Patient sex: F
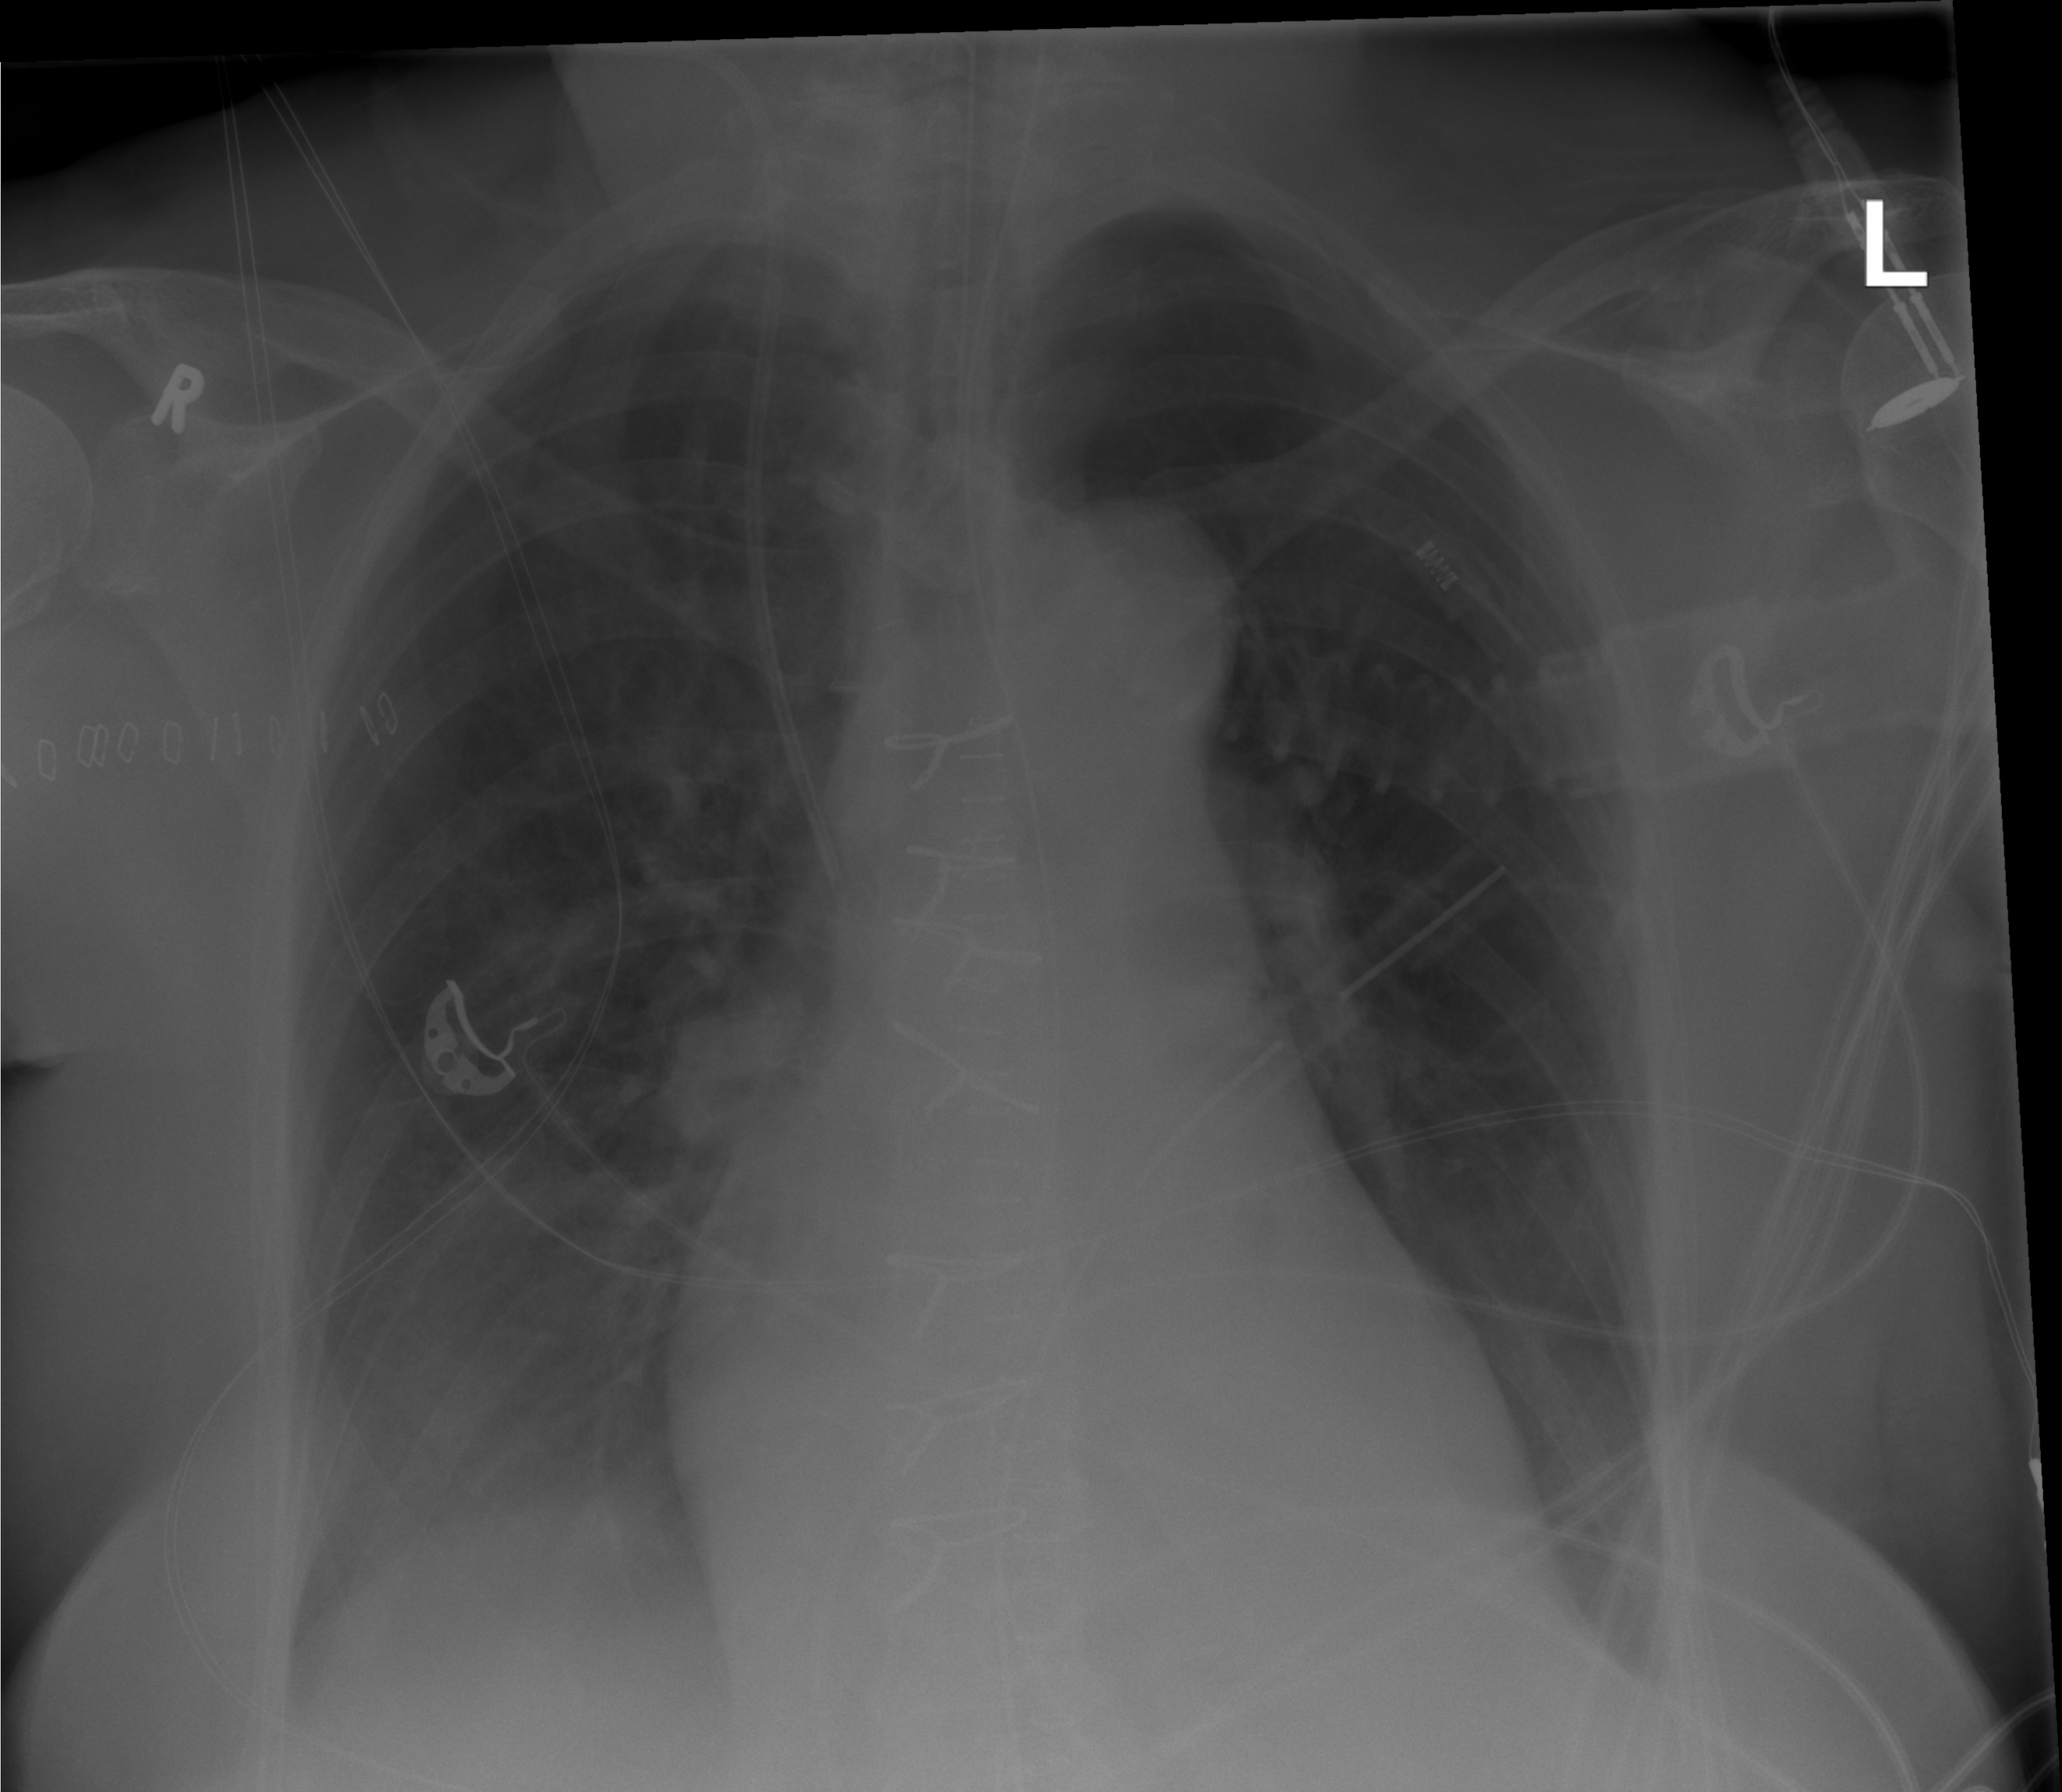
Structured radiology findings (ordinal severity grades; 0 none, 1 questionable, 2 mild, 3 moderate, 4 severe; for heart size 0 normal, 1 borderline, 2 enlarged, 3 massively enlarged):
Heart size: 2
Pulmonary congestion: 0
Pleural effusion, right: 2
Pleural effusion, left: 0
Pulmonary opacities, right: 0
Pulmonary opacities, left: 0
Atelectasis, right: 2
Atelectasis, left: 0